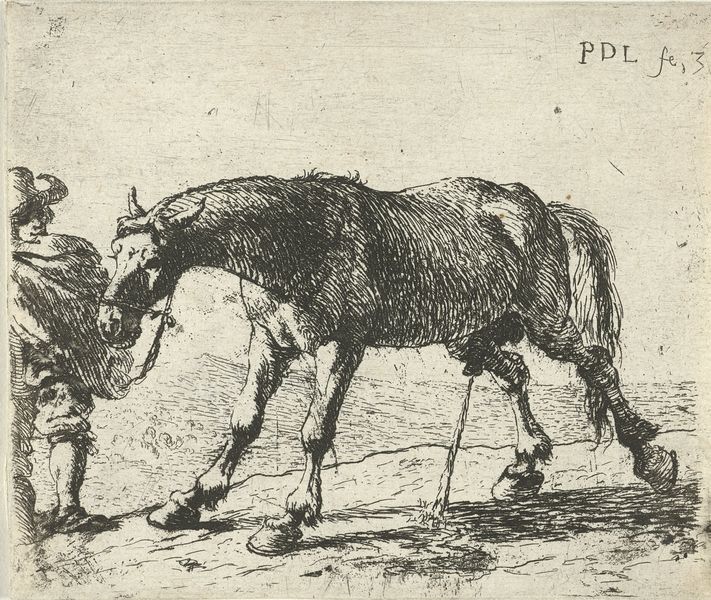
Titel: Pissend paard
Künstler: Pieter Bodding van Laer
Standort: Amsterdam
Institution: Rijksmuseum
Schlagwörter: mann, weiß, hut, hüte, kopfbedeckungen, schwarz, skizze, zeichnung, wiese, mütze, mützen, mensch, signatur, ohren, esel, pferd, reiter, hufe, schwanz, schweif, zaumzeug, kopfbedeckung, pfütze, inschrift, socken, druck, radierung, strich, bleistift, urin, zeichnen, halfter, hörner, kupferstich, hengst, horse, mähre, bocken, keine, pinkeln, urinieren, inschrit, pissen, pferd#, pisse, blaseninkontinenz, pferdepisse, pdl, mährepferd, pullern